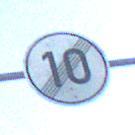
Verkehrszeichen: EndeGeschwindigkeit10
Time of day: MorningAfternoon
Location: Outdoor (Nature)
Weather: PartlyCloudy
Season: NotSpecified
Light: Natural